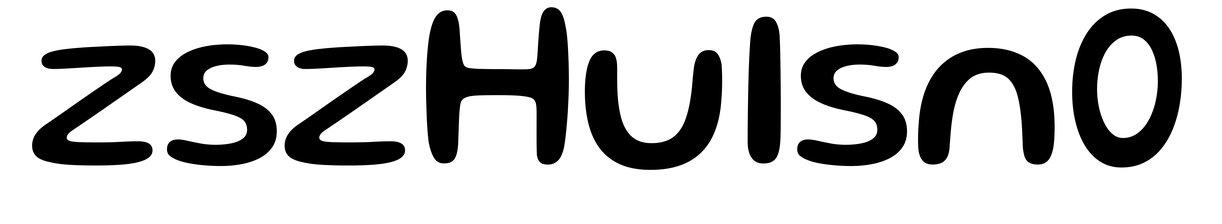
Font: Gluten_Regular